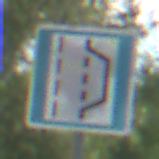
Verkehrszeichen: NothalteUndPannenbucht
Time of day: MorningAfternoon
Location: Outdoor (Urban)
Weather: PartlyCloudy
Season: NotSpecified
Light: Natural